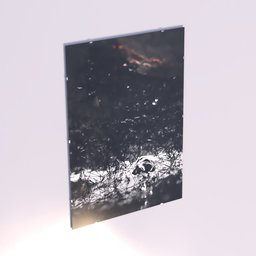
Label: decoration